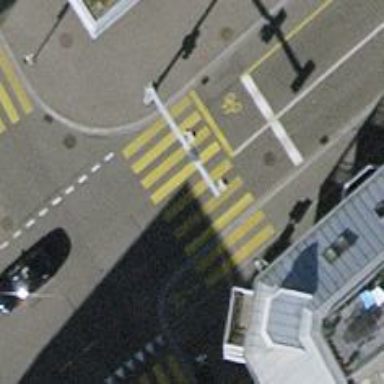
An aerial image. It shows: Road with traffic signals and zebra crossing with traffic signals.